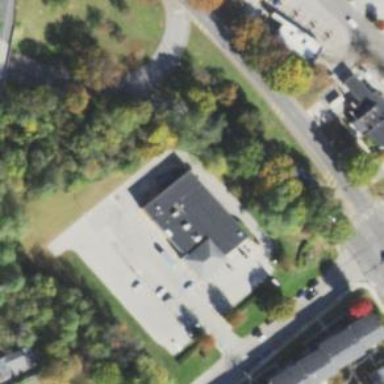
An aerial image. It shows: Building.